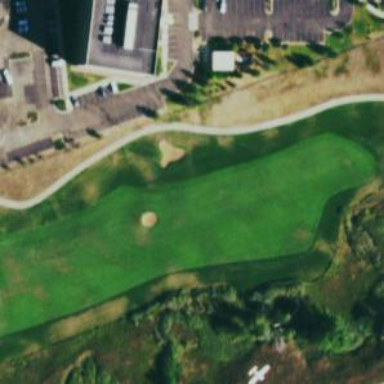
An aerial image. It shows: Grassy area designated for leisure activities. It is golf fairway utilized for the sport of golf.